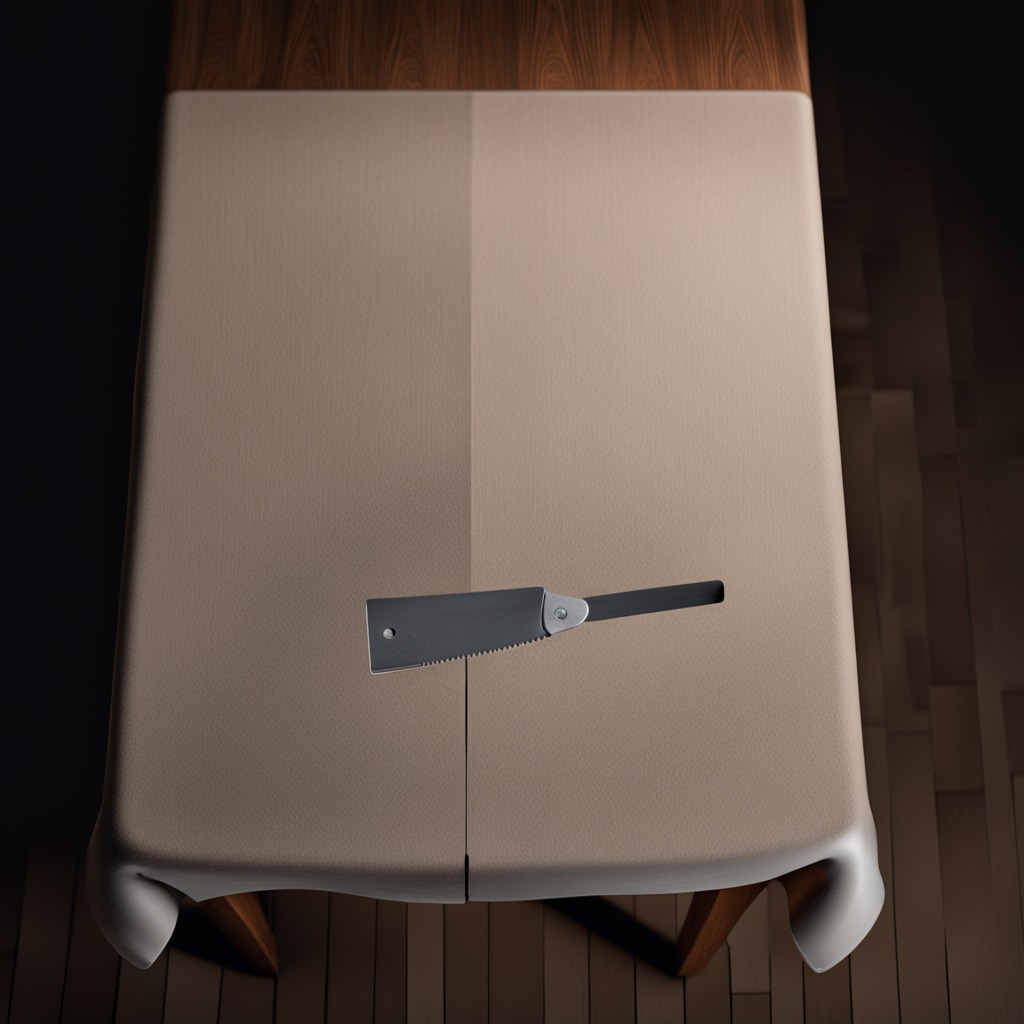
A metal saw is lying on the wooden table.